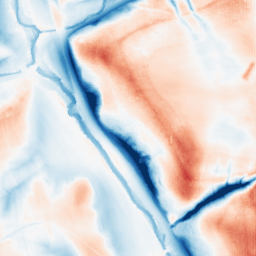
Category: classical
Decomposition family: gaussian_anisotropic
Decomposition parameters: sigma_x: 20
sigma_y: 10
Upsampling method: fft_zeropad
Upsampling parameters: scale: 4
Upsampling scale: 4